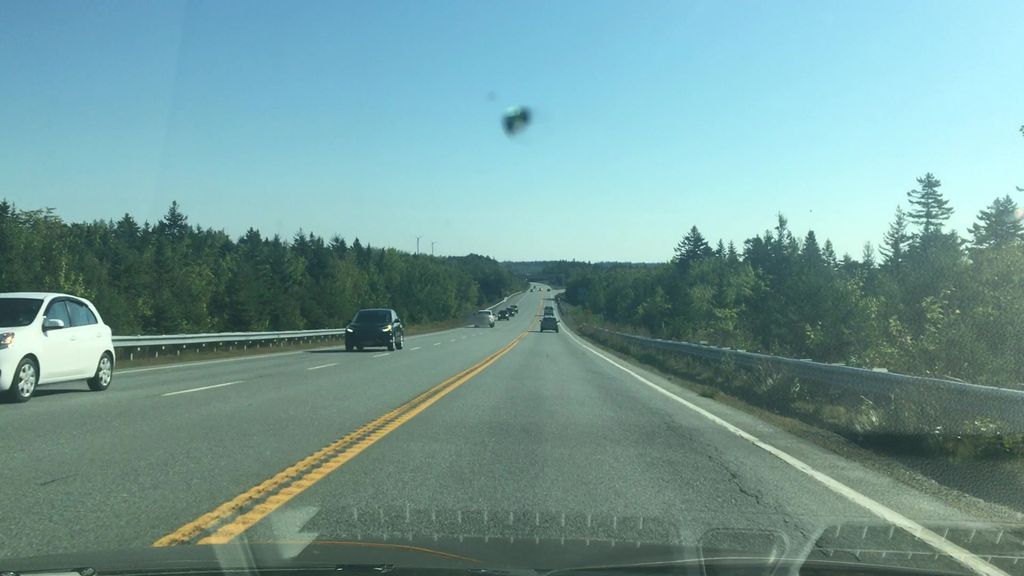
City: halifax